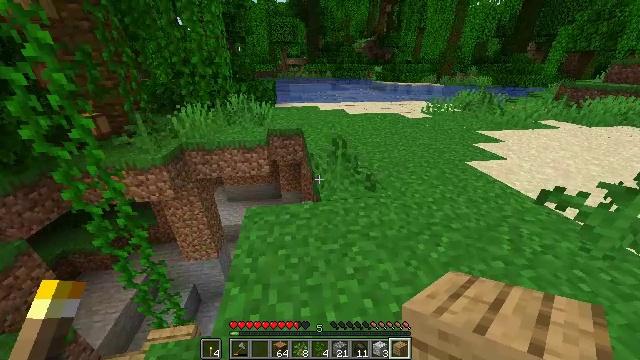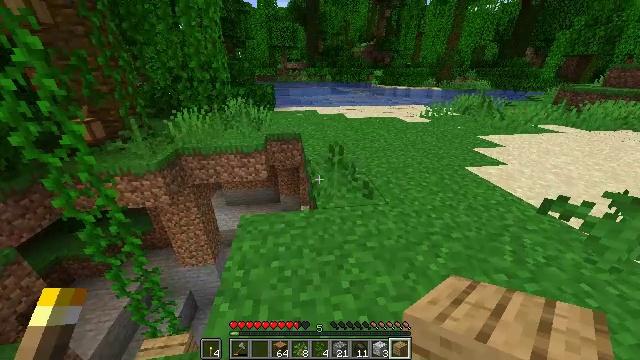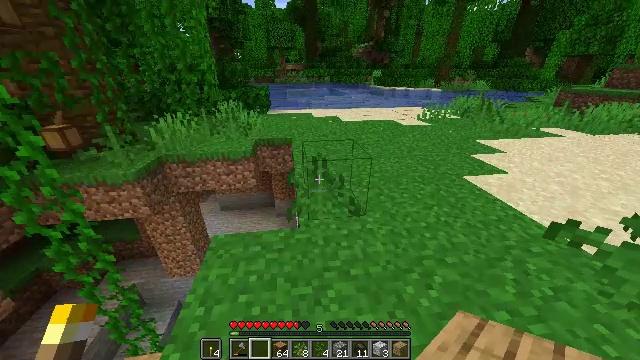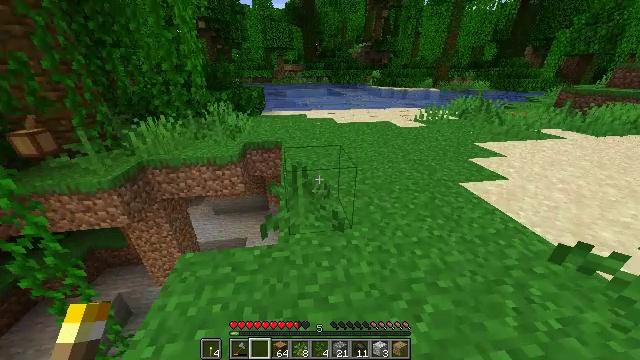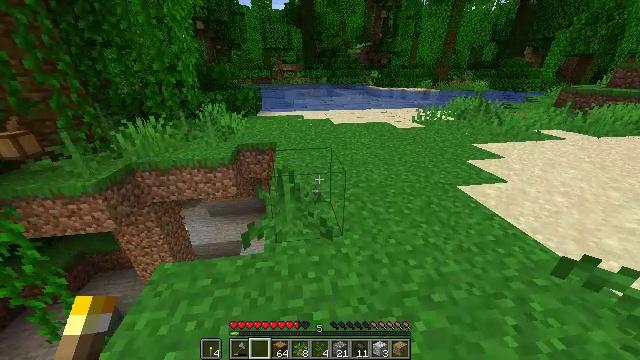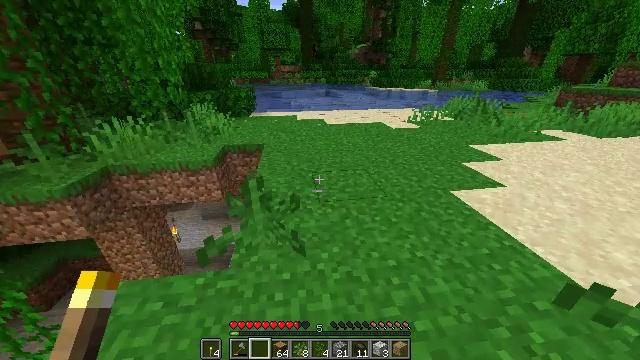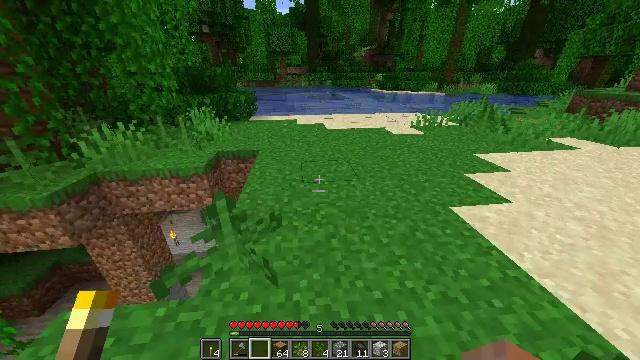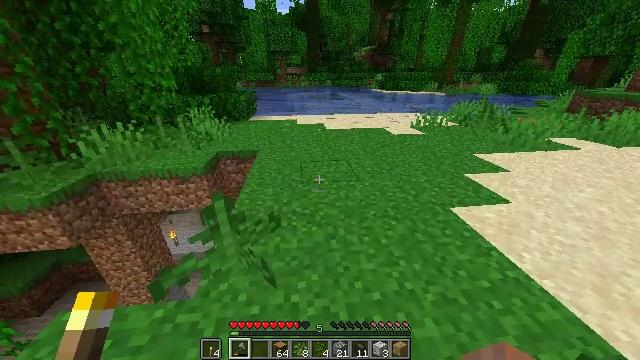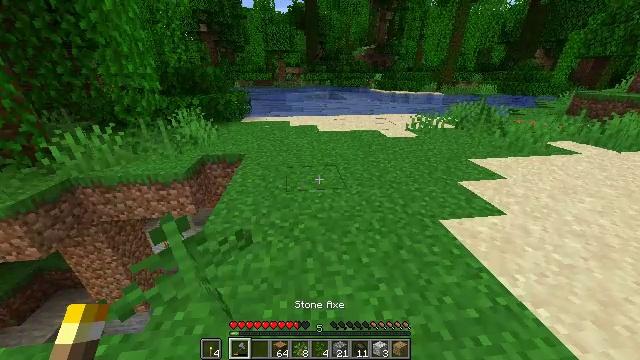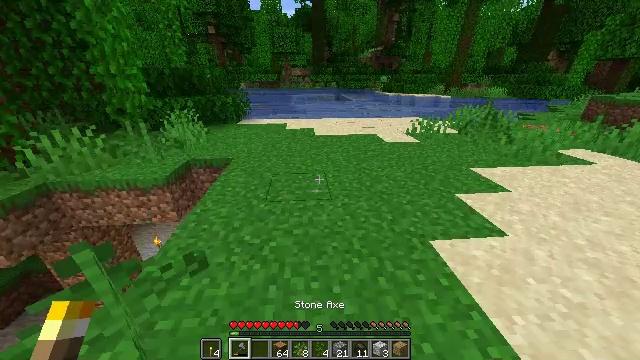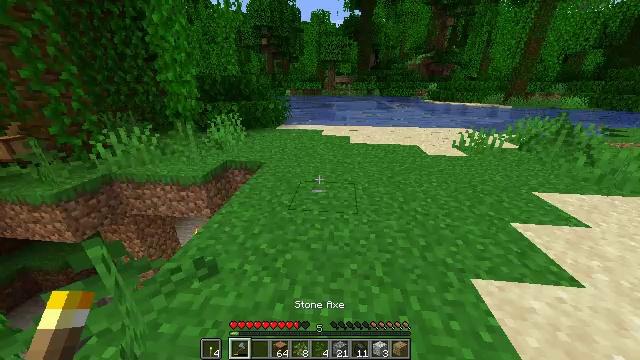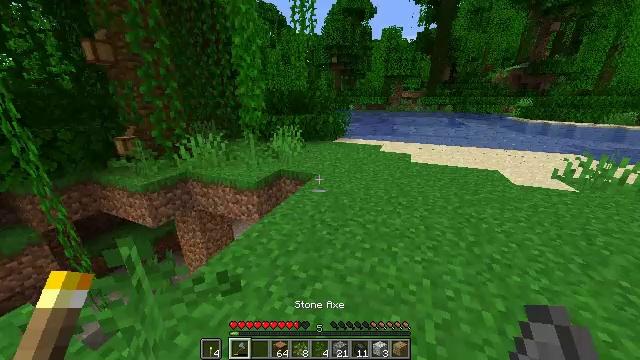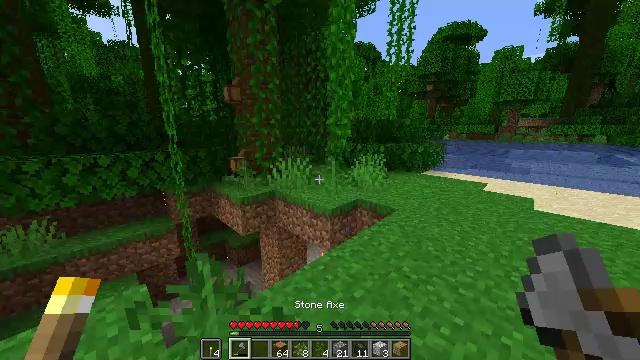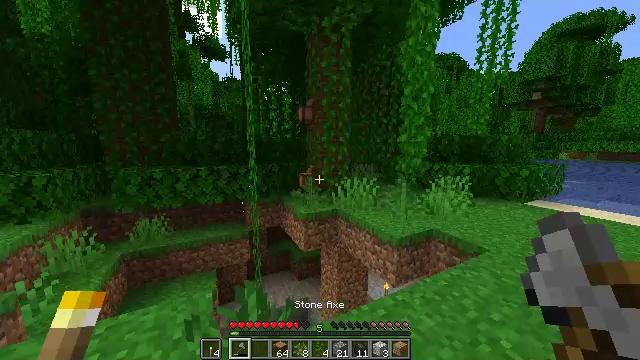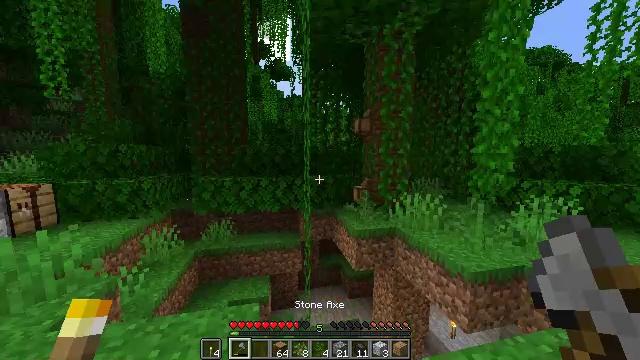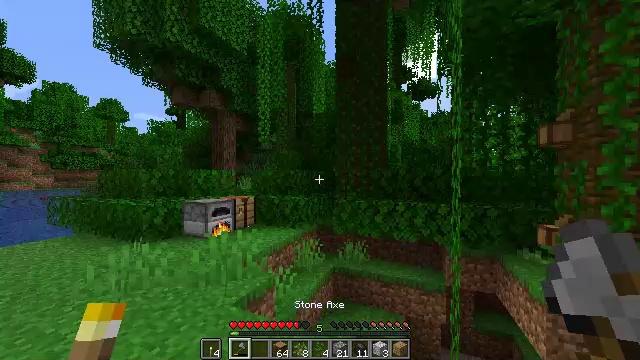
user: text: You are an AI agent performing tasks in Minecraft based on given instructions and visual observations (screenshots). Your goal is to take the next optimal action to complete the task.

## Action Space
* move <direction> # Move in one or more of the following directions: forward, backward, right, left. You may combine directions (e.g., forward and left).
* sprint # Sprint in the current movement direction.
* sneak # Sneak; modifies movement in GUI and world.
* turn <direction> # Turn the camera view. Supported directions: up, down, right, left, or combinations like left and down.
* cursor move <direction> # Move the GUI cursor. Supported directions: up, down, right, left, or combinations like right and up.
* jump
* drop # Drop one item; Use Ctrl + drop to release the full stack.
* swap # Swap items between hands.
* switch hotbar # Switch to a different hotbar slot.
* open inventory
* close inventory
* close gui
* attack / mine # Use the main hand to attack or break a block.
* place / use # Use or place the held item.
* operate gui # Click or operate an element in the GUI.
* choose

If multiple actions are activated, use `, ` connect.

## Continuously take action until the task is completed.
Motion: motion action
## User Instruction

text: Mine the cocoa pods for beans.
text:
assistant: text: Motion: move forward and move right, sprint
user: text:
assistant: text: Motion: move forward and move right, sprint, switch to hotbar 2
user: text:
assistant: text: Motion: move forward and move right, sprint, switch to hotbar 2
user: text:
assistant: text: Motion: move forward and move right, sprint
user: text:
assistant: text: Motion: move forward and move right, sprint
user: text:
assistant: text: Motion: move forward and move right, sprint, turn left
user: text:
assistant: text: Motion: move forward and move right, sprint, switch to hotbar 1
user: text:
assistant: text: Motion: move forward and move right, sprint, switch to hotbar 1
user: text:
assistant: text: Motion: move forward and move right, sprint, turn left
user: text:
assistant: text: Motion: move forward, sprint, turn left and up
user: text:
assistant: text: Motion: move forward, sprint, turn left and up
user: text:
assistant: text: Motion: move forward, sprint, turn left and up
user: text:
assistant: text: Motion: move forward, sprint, turn left and up
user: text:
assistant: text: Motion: move forward, turn left and up
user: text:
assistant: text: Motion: move forward, turn left and up
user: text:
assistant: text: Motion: turn left and up
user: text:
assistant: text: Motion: turn left and up
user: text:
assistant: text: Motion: move forward
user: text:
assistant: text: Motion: move forward, sprint
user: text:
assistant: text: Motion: move forward, sprint
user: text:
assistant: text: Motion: move forward, sprint, turn right
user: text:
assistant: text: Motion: move forward, sprint, turn right and down
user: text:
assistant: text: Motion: move forward, sprint, turn right and down
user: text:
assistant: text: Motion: move forward, sprint, turn right and down
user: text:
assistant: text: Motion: move forward, sprint, turn right and down
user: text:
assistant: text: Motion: move forward, sprint
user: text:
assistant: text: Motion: move forward, sprint
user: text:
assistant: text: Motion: move forward, sprint
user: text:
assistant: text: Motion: move forward, sprint, turn right and down
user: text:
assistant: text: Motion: move forward, sprint, turn right and down